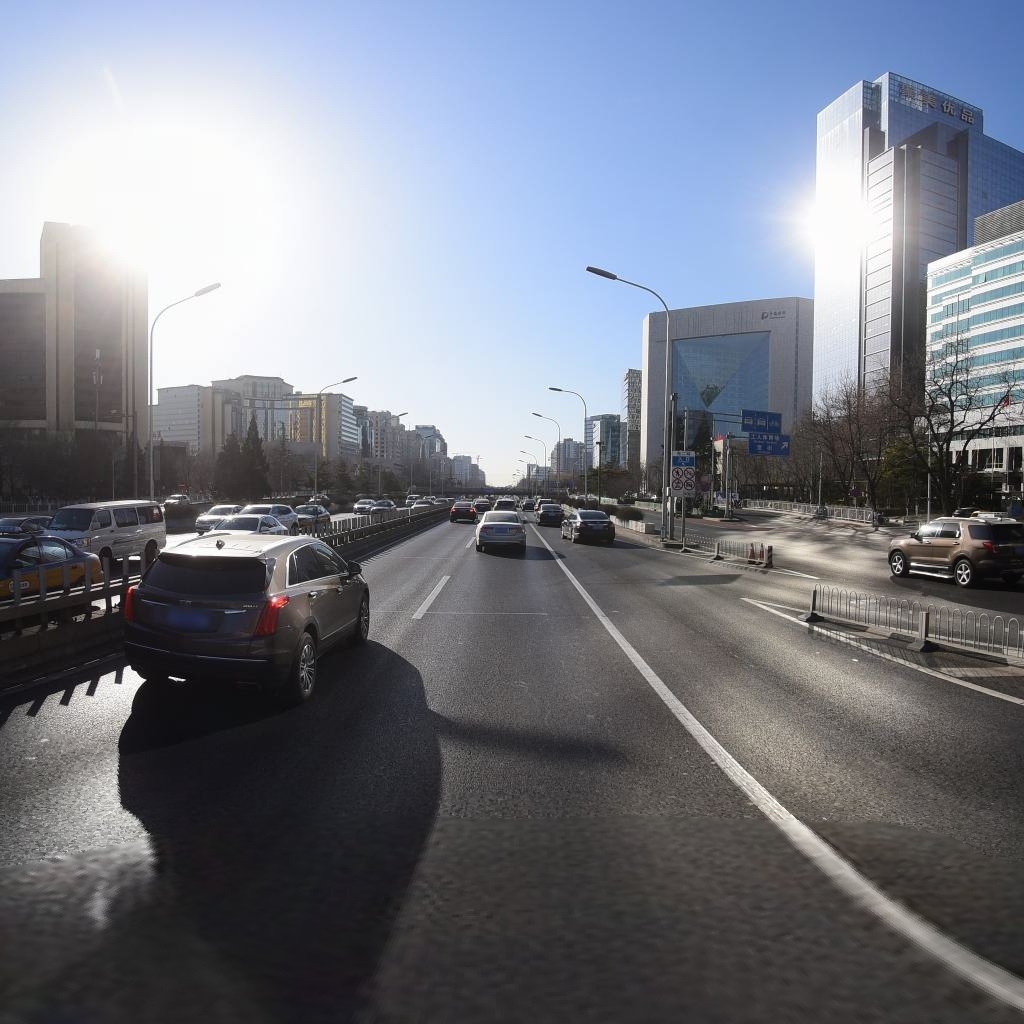
Region: Dongcheng
Road damage annotations: transverse patch